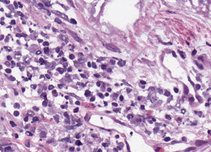
Tumor epithelial tissue: no
Tumor-associated stroma tissue: yes
Normal tissue: no